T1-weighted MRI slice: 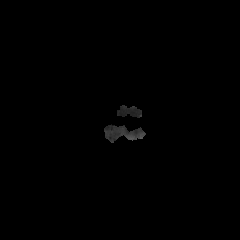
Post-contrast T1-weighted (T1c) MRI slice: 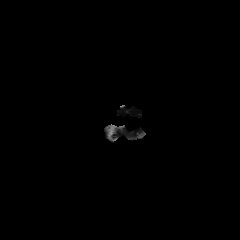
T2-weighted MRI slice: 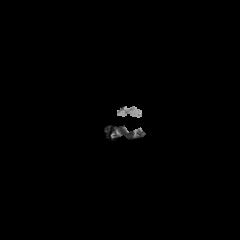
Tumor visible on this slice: no